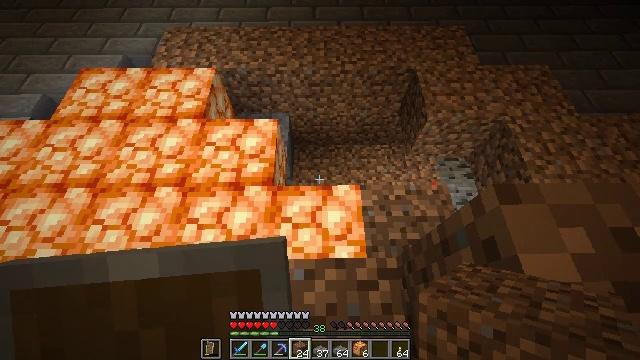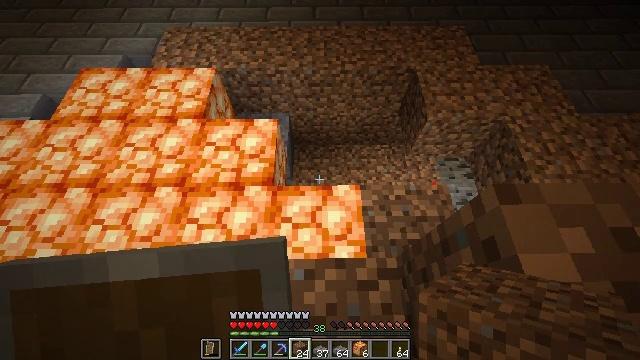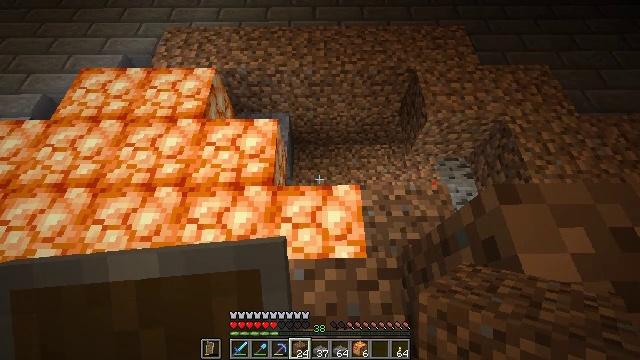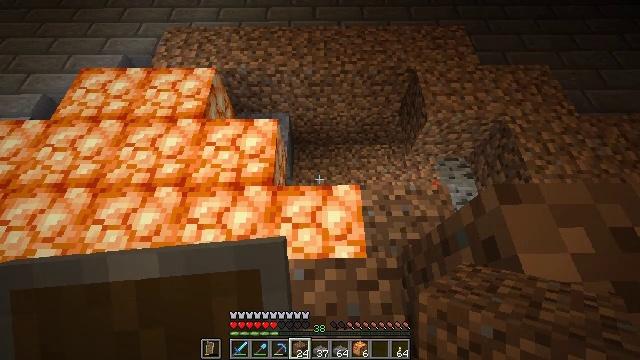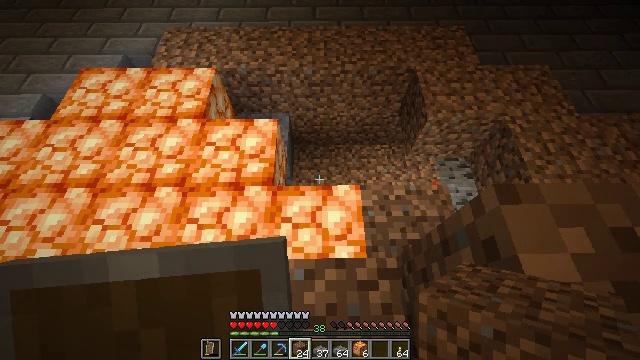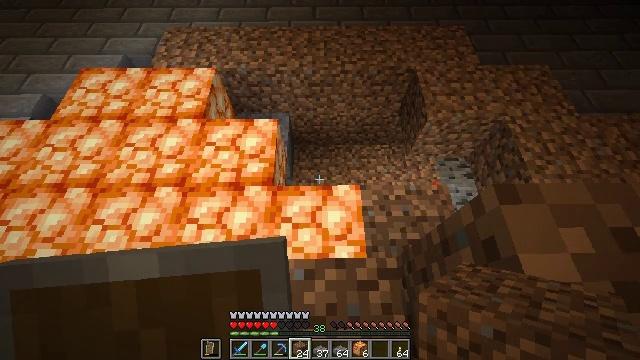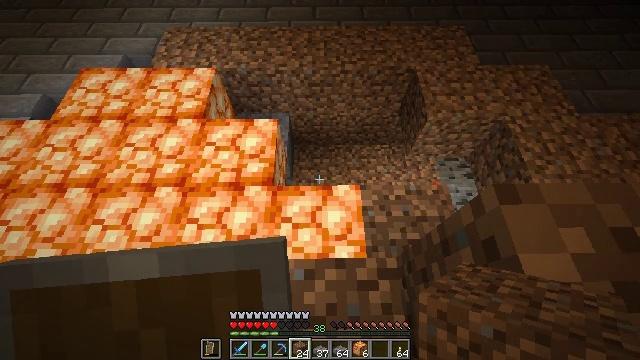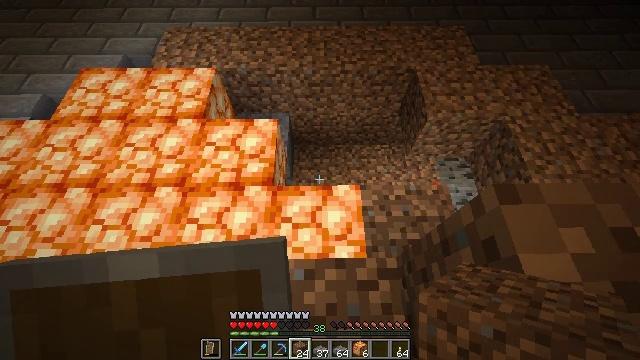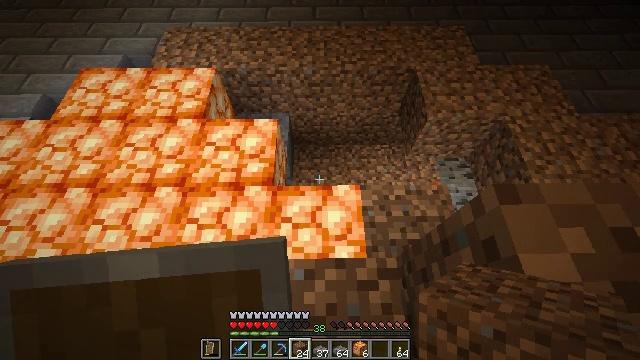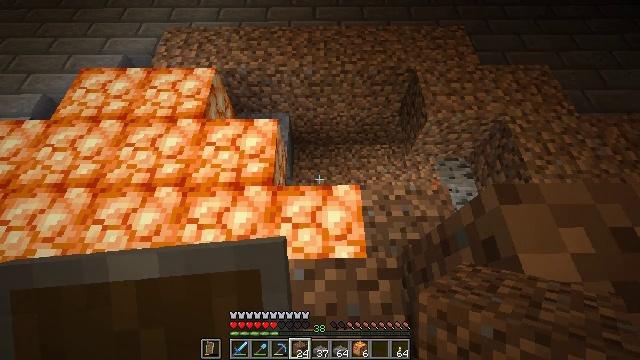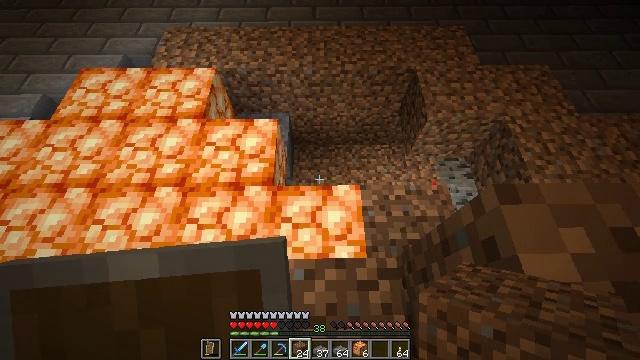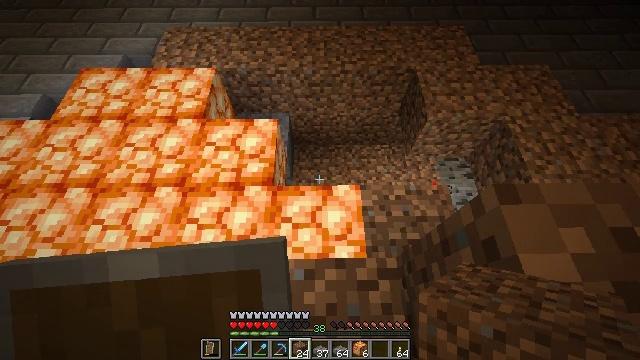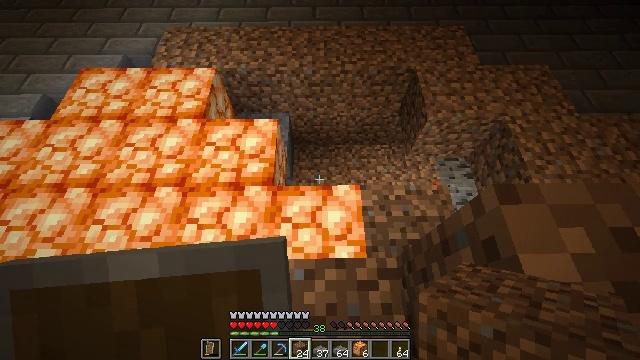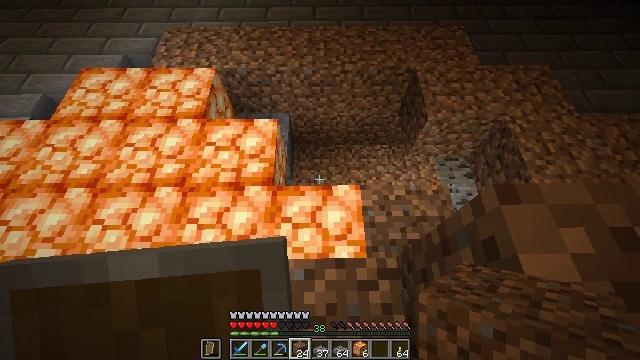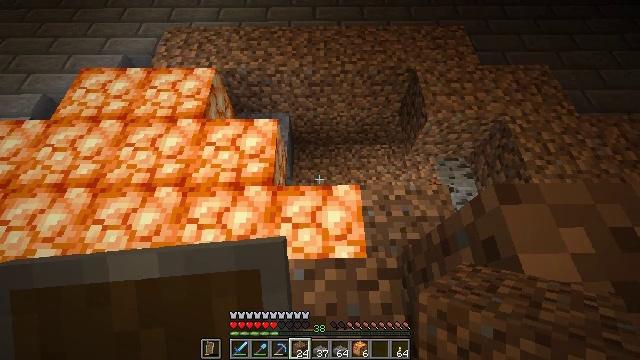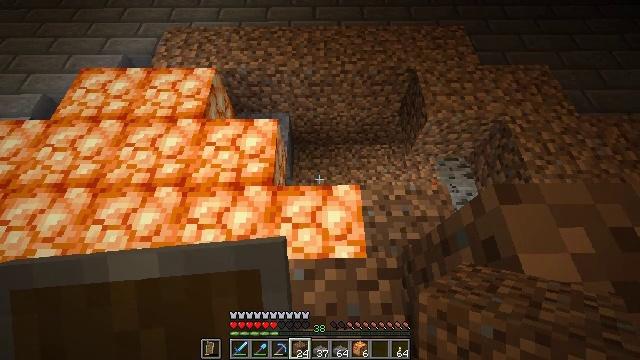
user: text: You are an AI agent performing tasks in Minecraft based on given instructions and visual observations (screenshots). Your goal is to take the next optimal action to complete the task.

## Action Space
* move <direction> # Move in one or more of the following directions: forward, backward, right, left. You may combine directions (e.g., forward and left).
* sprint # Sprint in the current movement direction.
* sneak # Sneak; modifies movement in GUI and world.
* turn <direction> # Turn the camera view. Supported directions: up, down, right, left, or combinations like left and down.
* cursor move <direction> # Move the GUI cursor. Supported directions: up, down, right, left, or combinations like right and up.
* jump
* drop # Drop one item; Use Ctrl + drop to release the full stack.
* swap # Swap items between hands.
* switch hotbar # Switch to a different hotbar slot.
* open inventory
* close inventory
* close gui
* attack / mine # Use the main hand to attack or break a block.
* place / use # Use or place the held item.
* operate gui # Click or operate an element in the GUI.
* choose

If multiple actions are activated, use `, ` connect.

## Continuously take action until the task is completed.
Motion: motion action
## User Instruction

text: Gather shroomlight from the nether.
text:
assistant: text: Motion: no_op
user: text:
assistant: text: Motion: no_op
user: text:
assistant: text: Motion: no_op
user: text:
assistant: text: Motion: no_op
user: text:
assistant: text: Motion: no_op
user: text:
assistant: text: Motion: no_op
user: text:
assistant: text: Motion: no_op
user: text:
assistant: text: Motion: no_op
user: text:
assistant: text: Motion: no_op
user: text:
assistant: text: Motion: no_op
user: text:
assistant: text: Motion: no_op
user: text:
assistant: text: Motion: no_op
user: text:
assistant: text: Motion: no_op
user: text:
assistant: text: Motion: no_op
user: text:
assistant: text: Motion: no_op
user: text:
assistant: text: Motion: no_op
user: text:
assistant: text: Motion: no_op
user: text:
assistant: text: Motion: no_op
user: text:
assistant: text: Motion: no_op
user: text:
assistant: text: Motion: no_op
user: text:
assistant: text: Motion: no_op
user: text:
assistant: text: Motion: no_op
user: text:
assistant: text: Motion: no_op
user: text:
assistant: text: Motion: no_op
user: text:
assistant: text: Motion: no_op
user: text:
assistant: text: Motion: no_op
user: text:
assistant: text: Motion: no_op
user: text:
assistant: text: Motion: no_op
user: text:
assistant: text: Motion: no_op
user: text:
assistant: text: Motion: no_op